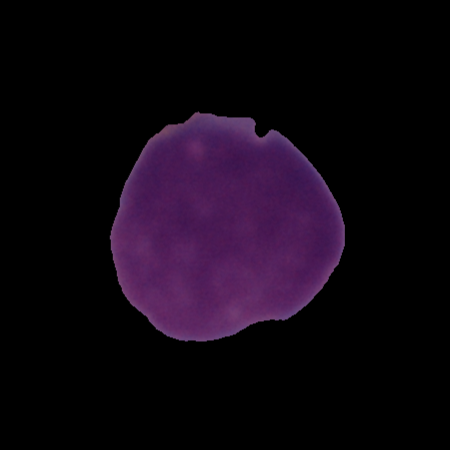
Label: cancer